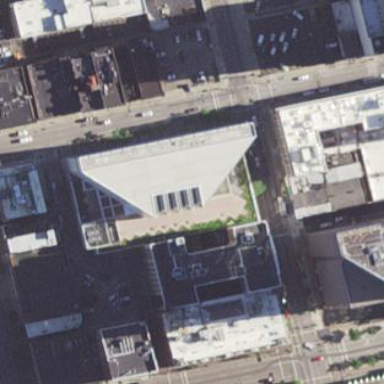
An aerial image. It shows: Part of building is shown in the image.